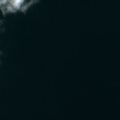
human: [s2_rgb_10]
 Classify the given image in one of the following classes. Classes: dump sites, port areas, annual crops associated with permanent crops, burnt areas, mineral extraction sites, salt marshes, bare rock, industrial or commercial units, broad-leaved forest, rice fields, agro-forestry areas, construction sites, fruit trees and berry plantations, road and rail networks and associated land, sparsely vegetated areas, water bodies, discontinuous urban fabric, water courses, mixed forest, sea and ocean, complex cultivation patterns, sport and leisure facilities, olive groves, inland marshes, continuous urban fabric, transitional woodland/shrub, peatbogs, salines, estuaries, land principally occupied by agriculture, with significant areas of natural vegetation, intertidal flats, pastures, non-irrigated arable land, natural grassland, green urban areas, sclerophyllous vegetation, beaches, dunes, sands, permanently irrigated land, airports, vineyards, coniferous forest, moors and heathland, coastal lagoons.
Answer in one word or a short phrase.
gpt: sea and ocean